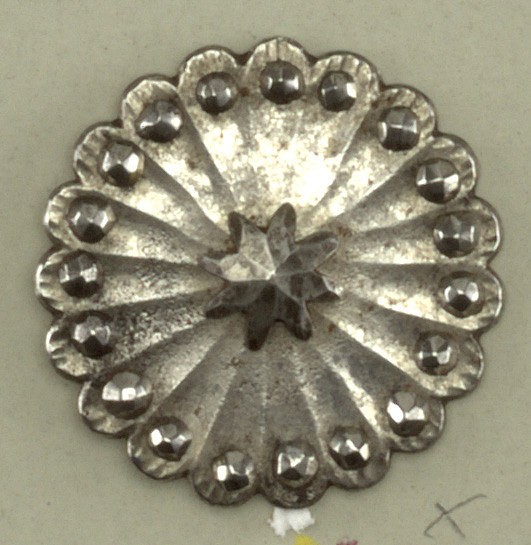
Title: Button
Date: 1801–50
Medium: Cut steel
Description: Steel button decorated with faceted steel ornaments, all have a central boss and one of two rings of bosses surrounding it; all have scalloped edge except F,H,K,L,M,N.

On card 65